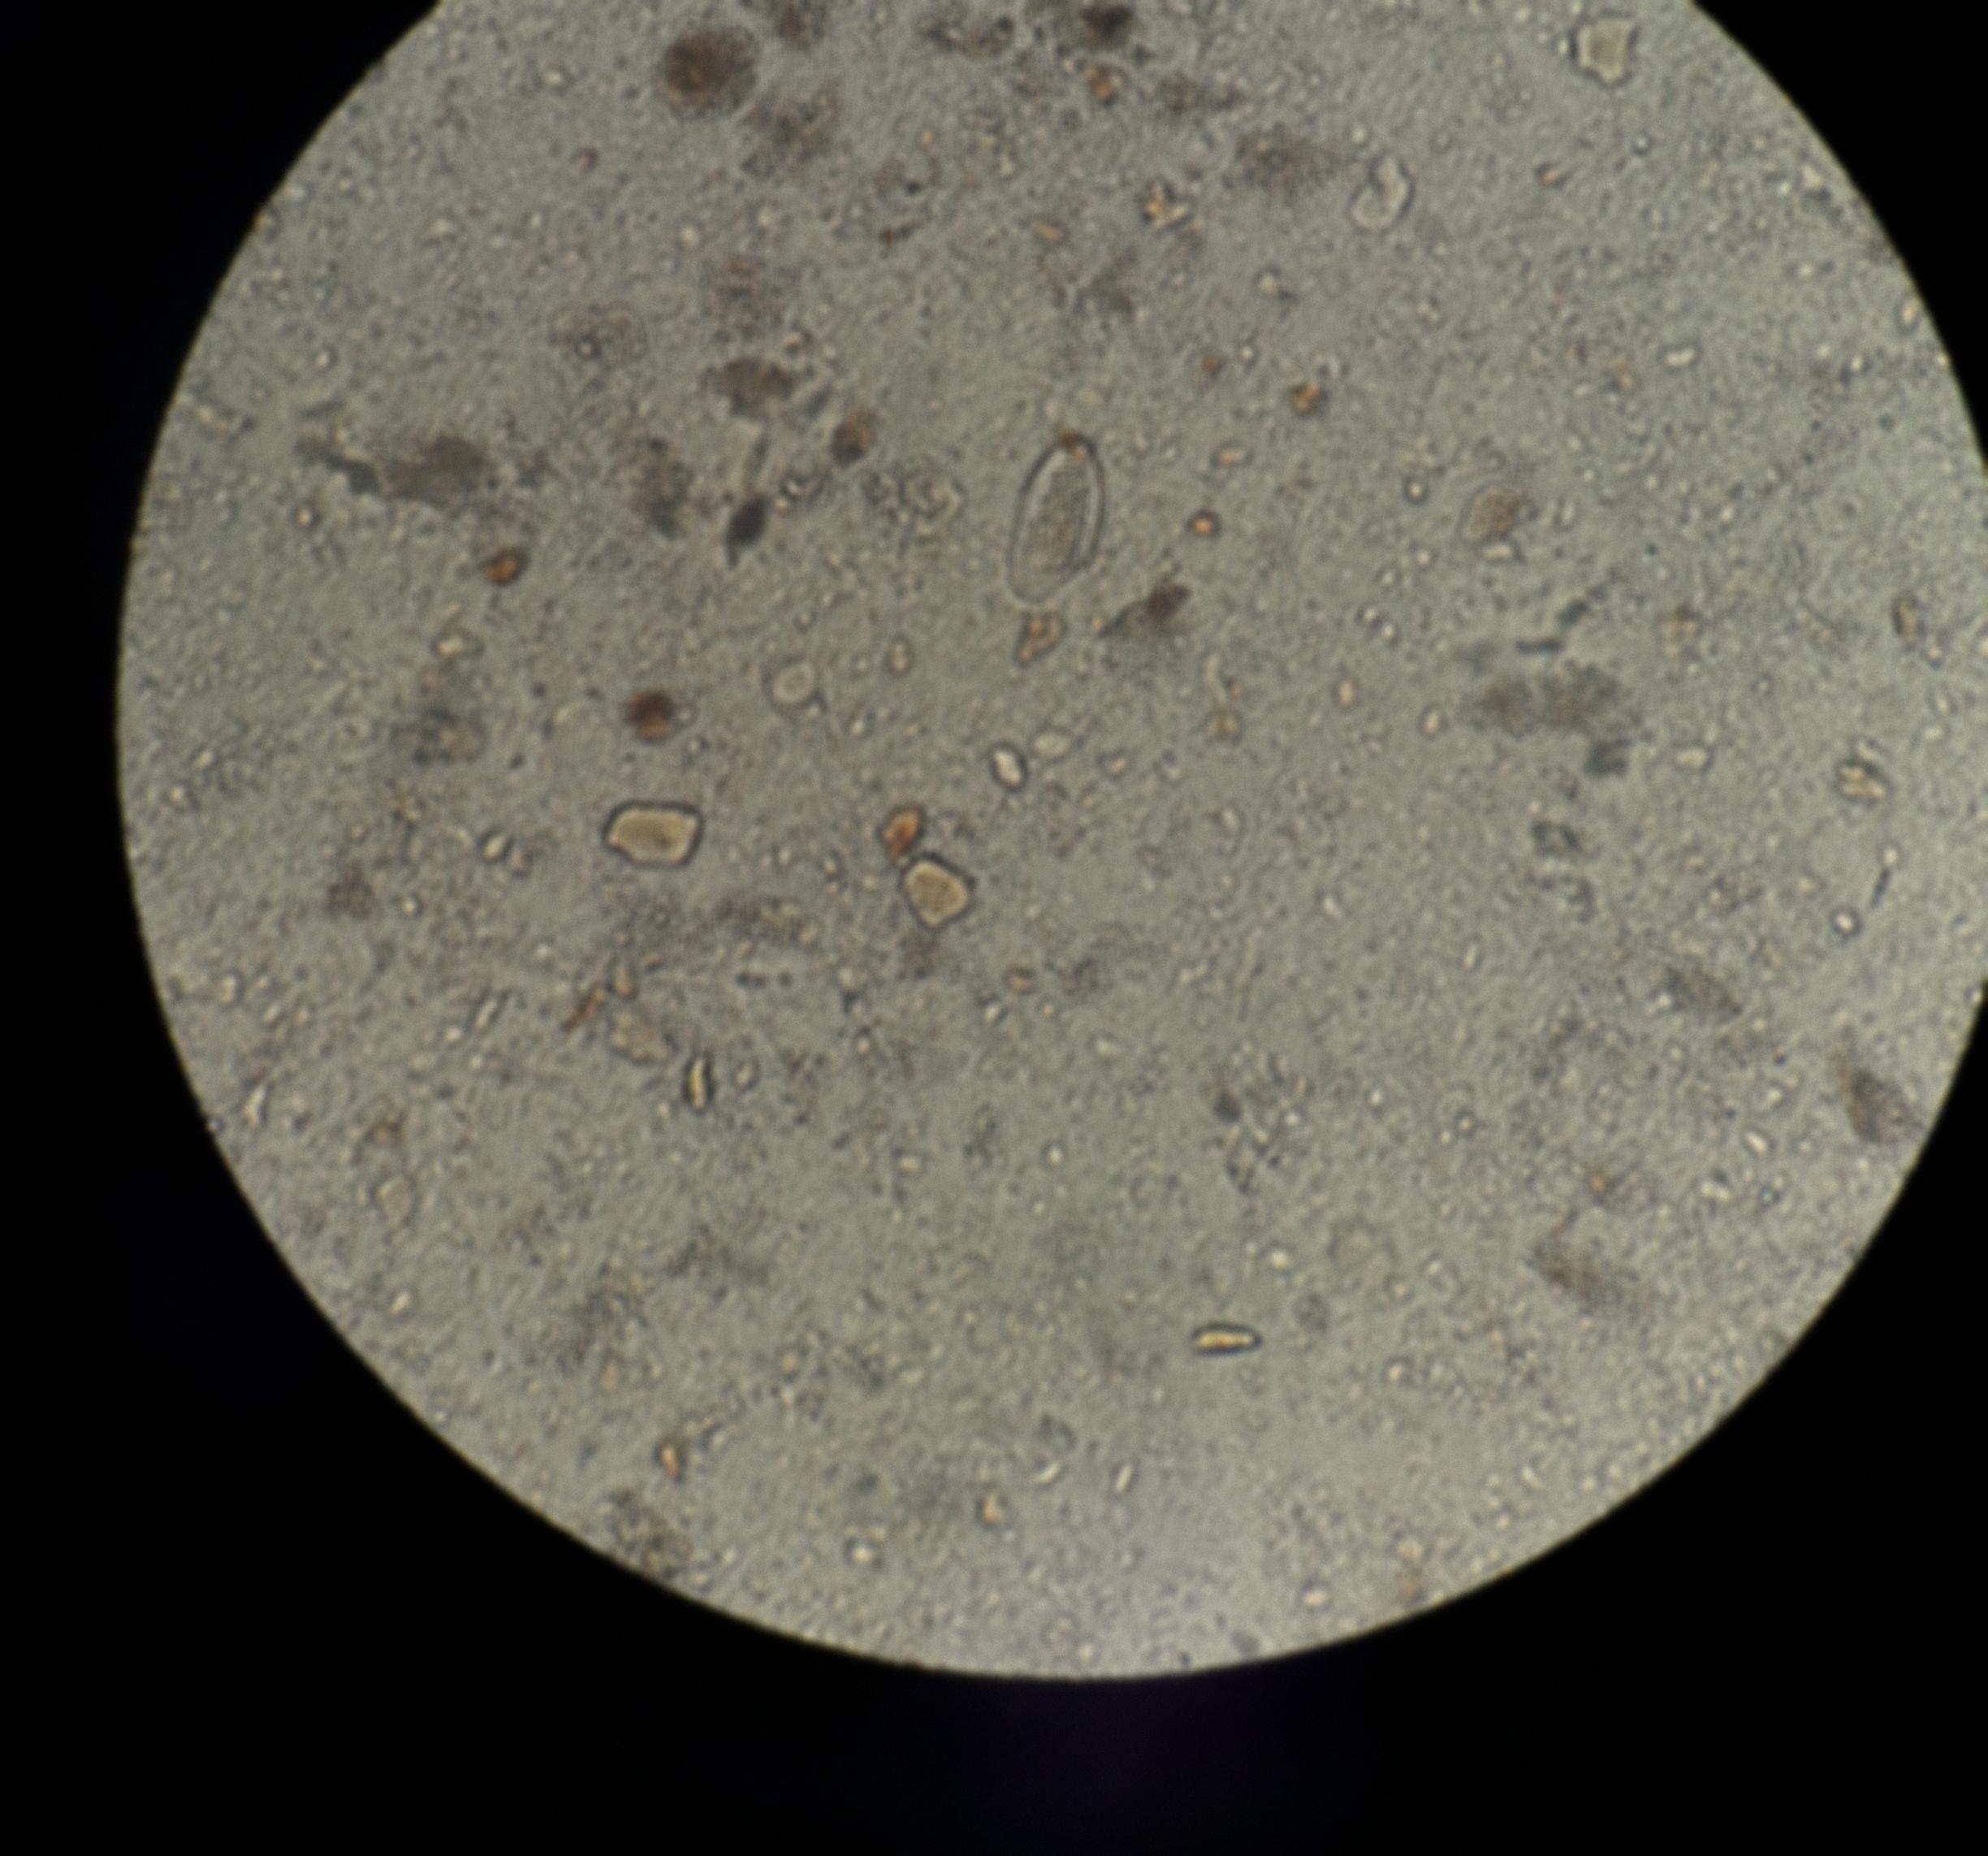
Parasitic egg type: Enterobius vermicularis